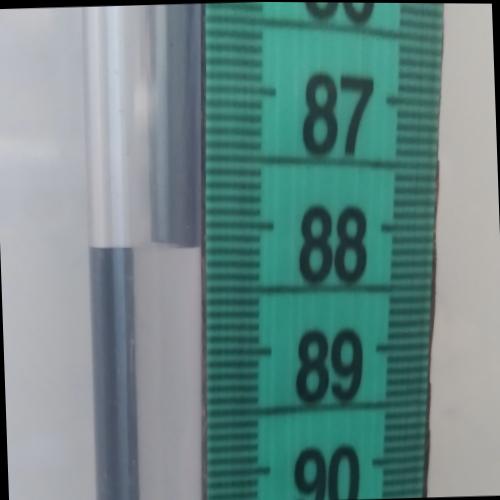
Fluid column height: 88.2 cm